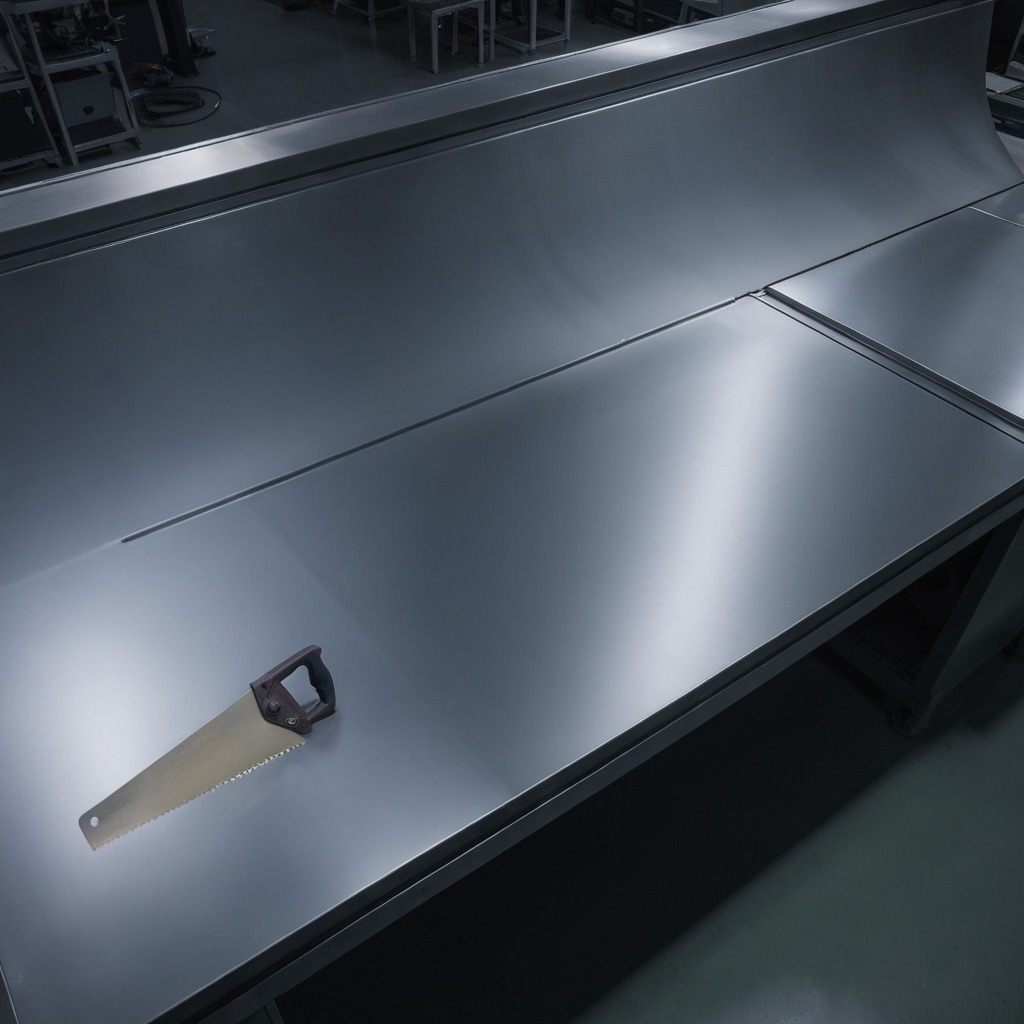
A metal saw is lying on the tabletop.